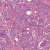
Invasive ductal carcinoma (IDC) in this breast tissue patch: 1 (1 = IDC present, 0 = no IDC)